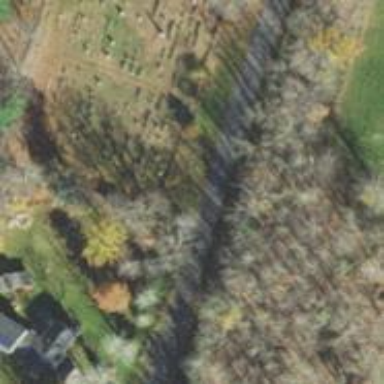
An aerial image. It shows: Private cemetery known as grave yard. It is designated as cemetery in the land use category.